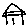
Label: house